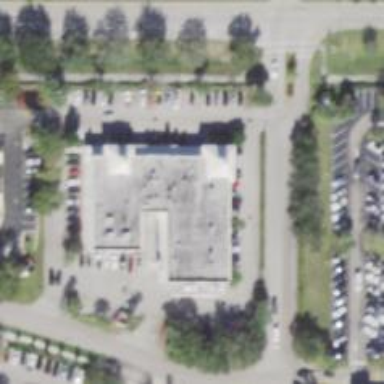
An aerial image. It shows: Pharmacy providing healthcare services.